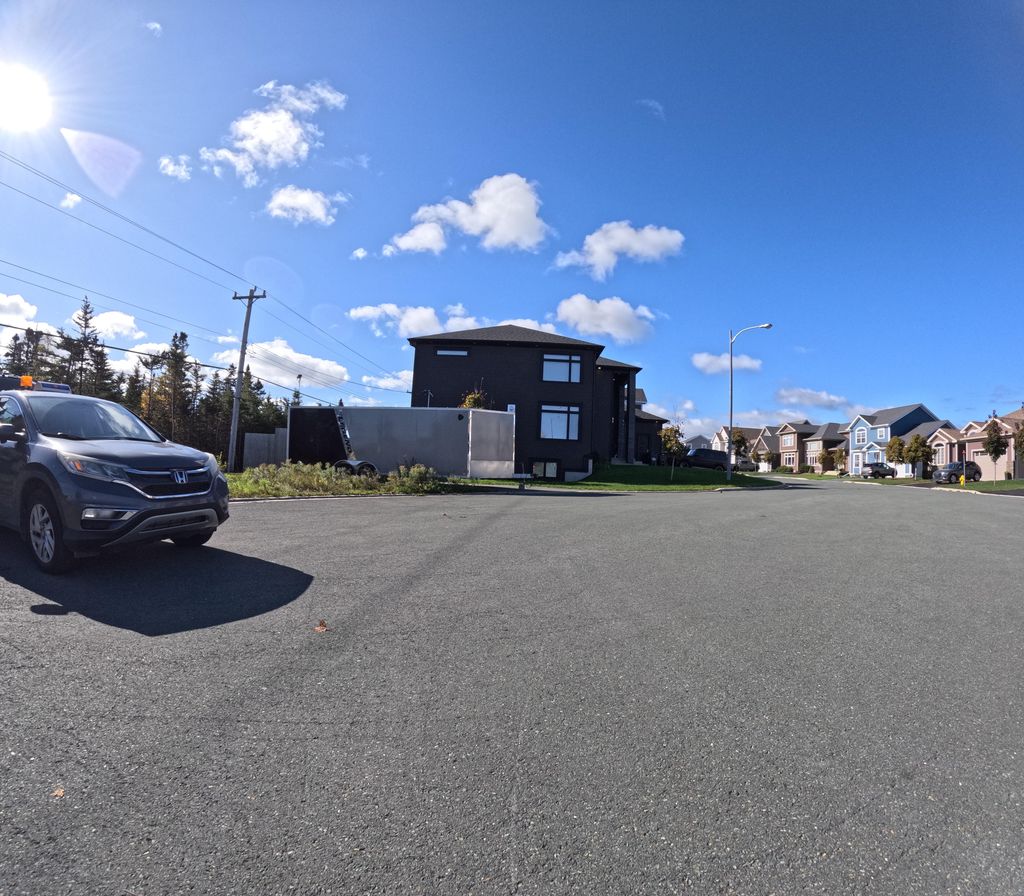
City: st_johns